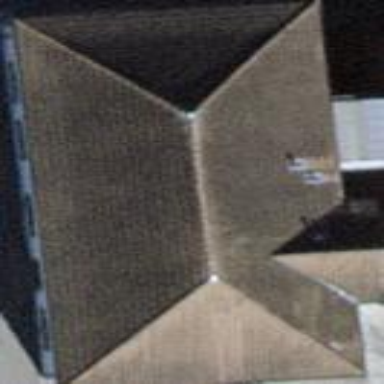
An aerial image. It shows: Building with half-hipped roof design.